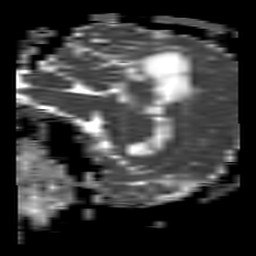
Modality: ADC
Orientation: sagittal
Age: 36
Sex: female
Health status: ill
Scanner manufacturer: philips
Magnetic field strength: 3 T
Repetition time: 3.8 s
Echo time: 0.09 s